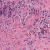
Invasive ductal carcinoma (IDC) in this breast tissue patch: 0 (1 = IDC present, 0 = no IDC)